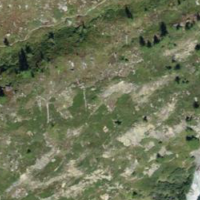
EUNIS habitat code: 23
Species observed at this site:
Euphorbia cyparissias